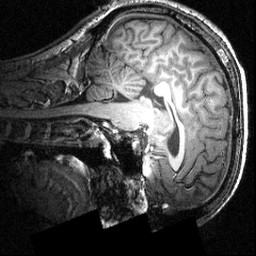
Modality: T1w
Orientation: sagittal
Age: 20
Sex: male
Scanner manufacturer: siemens
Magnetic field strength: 3.951 T
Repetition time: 1.5 s
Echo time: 0.00335 s